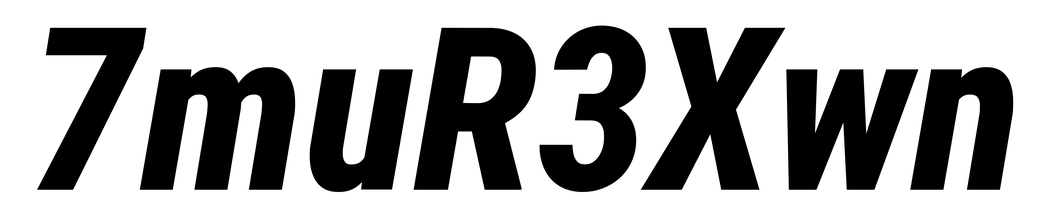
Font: Roboto-Italic_Condensed_ExtraBold_Italic